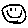
Label: smiley face